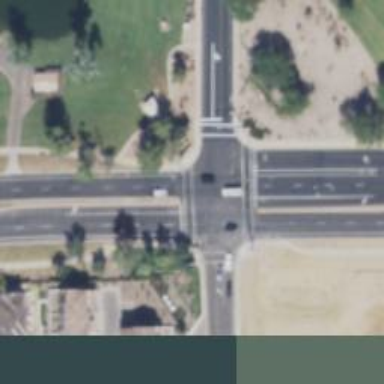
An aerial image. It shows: Solid stop line on the road.